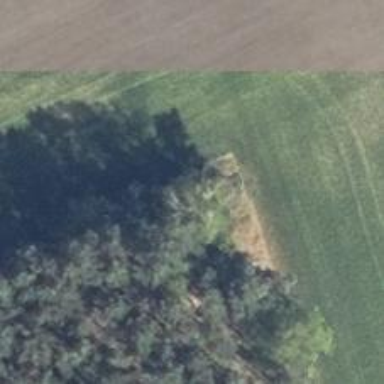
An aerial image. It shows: Hunting stand.